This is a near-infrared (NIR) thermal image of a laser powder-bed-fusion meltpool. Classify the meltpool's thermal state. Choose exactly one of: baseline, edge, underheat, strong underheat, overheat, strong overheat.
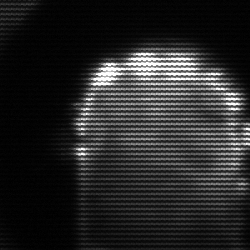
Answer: baseline